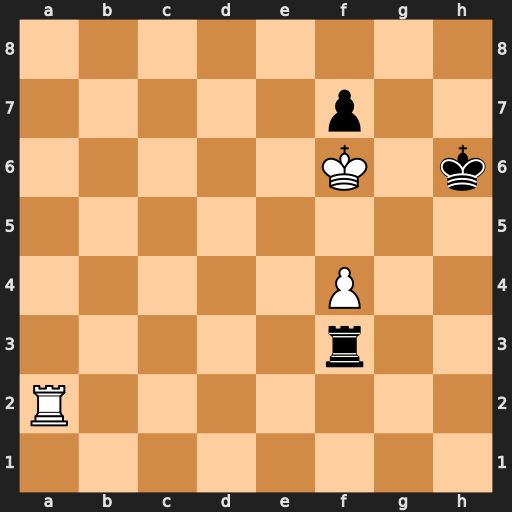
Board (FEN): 8/5p2/5K1k/8/5P2/5r2/R7/8
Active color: w
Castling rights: -
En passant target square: -
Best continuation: Rh2+ Rh3 Rxh3#